Field crop: maize
Growth stage: 2
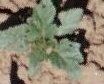
Species: datura